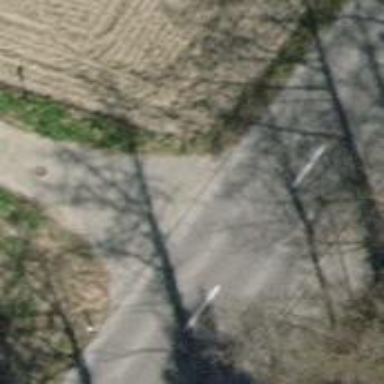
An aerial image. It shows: Cycleway.